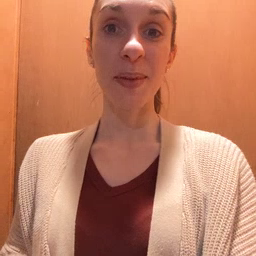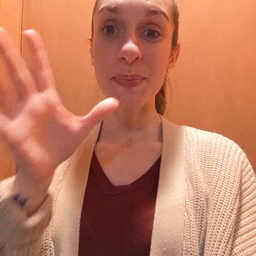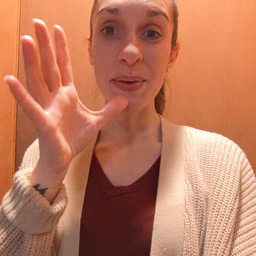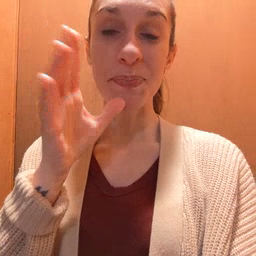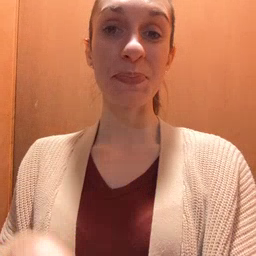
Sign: mom